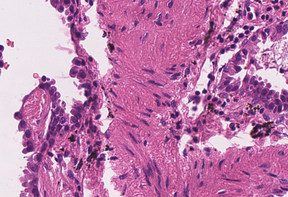
Tumor epithelial tissue: yes
Tumor-associated stroma tissue: yes
Normal tissue: no